Question: I have a table design problem for which I need a cunning solution.
Let's say I have two tables, with relationship:
'''
Contract 1---N Payment
'''
Now, let's say I have legacy data that needs to go into these tables. The problem though is that many of the legacy Payment entries are aggregated across mulitple contracts
So we could actually view this as:
New:
'''
SomethingAboveContract 1---N Contract 1---N Payment
'''
Legacy:
'''
SomethingAboveContract 1---N Payment
'''
Now, I can get around this by creating an M-N relationship between Contract and Payment.
'''
Contract 1---N ContractPayment N---1 Payment
'''
(it will be possible for me to identify all the contracts that are linked to the aggregated payment)
This is fine for the legacy data, but I actually do want to enforce the 1-N relationship between Contract and Payment going forward. So, using my very unhandy scribble to illustrate, I would like to do this:

I.e. where the payment is aggregate, ContractID will be NULL, otherwise it should not be null. In other words, I need to find a way to enforce the following contingencies on the Payment table:
1. ContractID nullable if PaymentID appears in ContractPayment
2. ContractID not nullable if PaymentID does not appear in ContractPayment
I don't know how to do this though.
Even if this is possible, it does seem a bit ugly (which legacy data conversion invariably is). So if anyone has a more elegant solution that would be great. Otherwise, anything that works!
Thanks
Karl
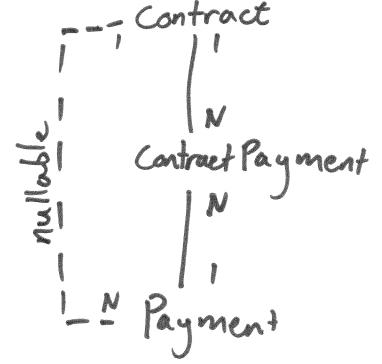
Answer: Use two (sets of) tables, one for 'legacy' and one going forward. You should be able to define the business rules simply and without the need for nullable columns (SQL's three value logic is a disaster). Privileges could be revoked on the 'legacy' table(s) to help ensure they are not used going forward.